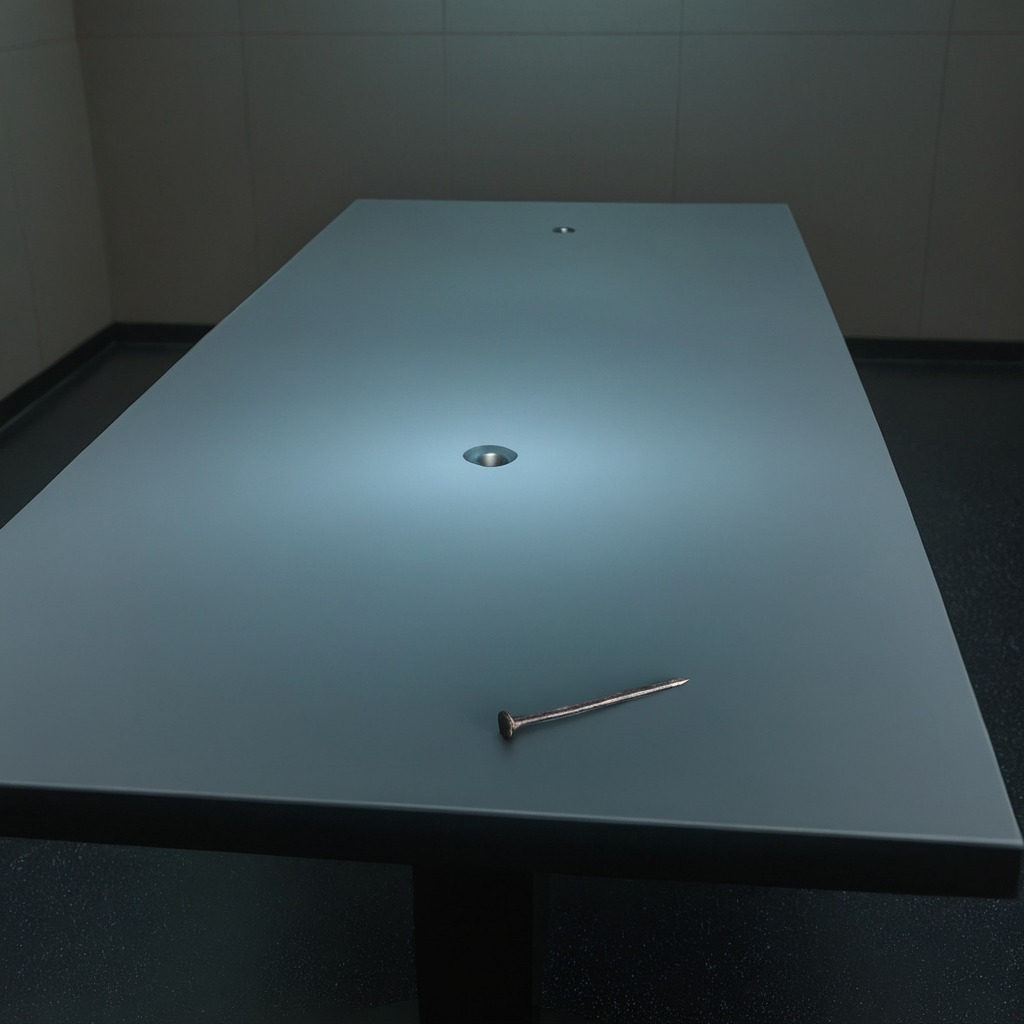
A nail is lying on the clean empty table in a railway signal maintenance room.